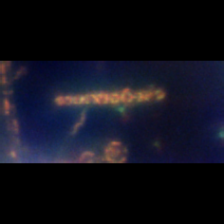
Taxon: Chaetoceros
Group: Diatoms